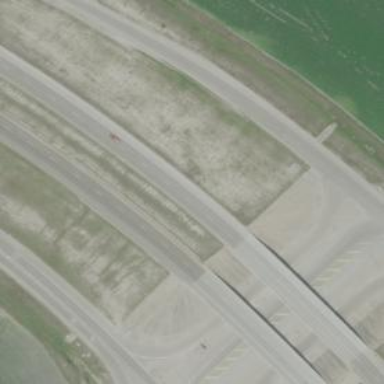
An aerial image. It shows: Bridge on trunk expressway.